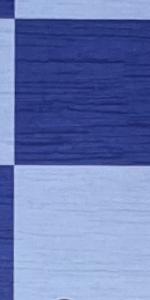
Label: Empty